Interaction volume radius: 10 \u00c5
Interaction volume height: 25 \u00c5
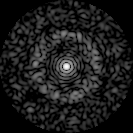
Disorder parameter: 0.8393